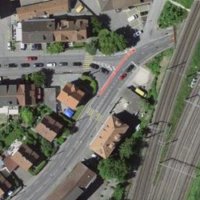
EUNIS habitat code: 57
Species observed at this site:
Corylus avellana
Lysimachia nummularia